Aerial crown-view tile of a tropical tree (Barro Colorado Island, Panama), acquired 20241014:
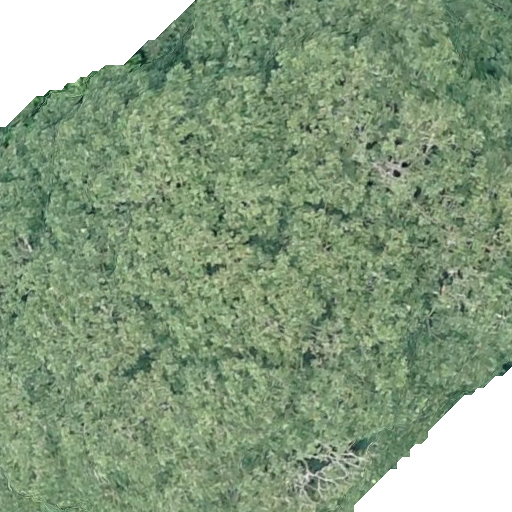
Species: Dipteryx oleifera
GBIF accepted scientific name: Dipteryx oleifera
Crown area: 501.441 m²